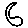
Label: moon